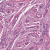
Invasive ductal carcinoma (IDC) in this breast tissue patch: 1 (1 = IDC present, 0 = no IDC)